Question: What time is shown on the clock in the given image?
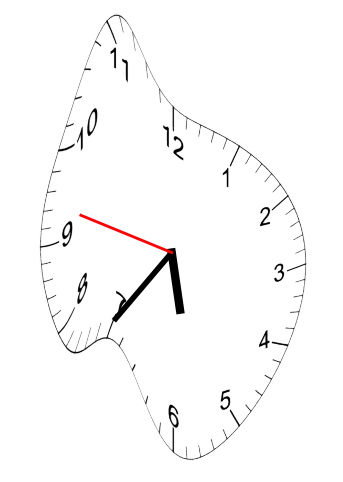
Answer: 05:35:47